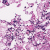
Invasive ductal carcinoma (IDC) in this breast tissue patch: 0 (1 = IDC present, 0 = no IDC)